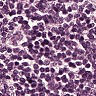
Metastatic tissue present: no